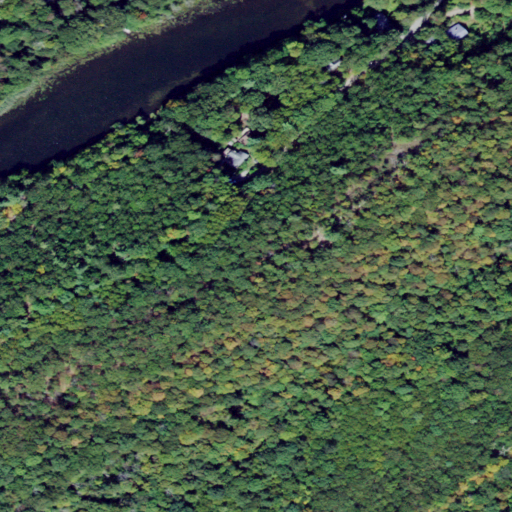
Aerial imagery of mountain in New York named Sayers Hill containing deciduous forest, open development, open water, low intensity development, woody wetlands, and mixed forest